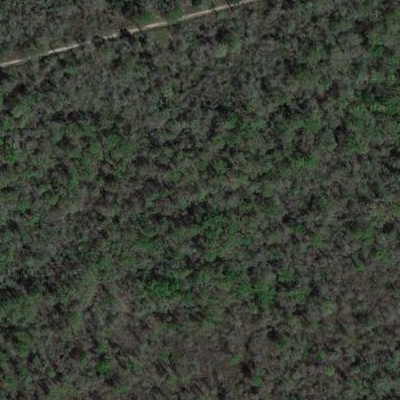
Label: eForest